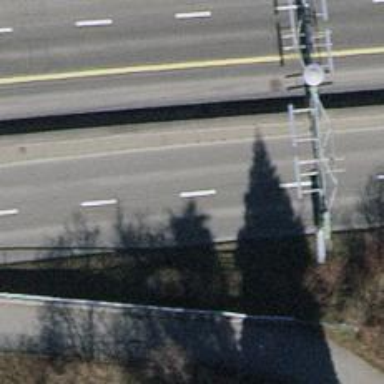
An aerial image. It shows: Primary highway with asphalt surface. It has trolley wires installed.